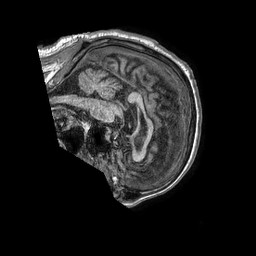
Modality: T1w
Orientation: sagittal
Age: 70
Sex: male
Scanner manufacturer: philips
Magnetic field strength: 1.5 T
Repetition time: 0.007891 s
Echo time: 0.003617 s